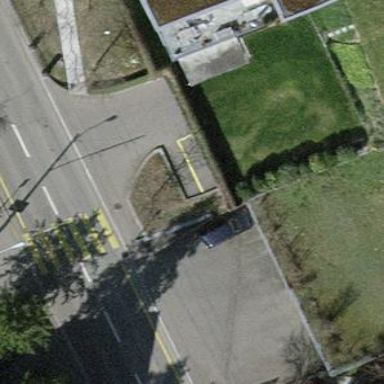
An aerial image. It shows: Street side parking area.